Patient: sex M, age 78
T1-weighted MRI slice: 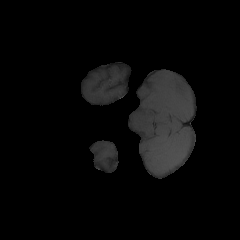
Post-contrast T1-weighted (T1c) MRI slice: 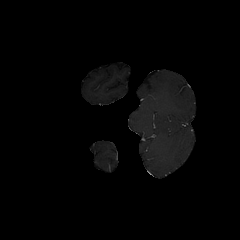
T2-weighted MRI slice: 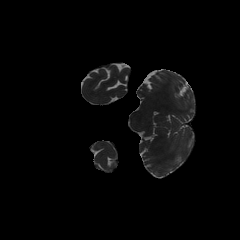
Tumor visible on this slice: no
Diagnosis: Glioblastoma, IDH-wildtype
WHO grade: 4